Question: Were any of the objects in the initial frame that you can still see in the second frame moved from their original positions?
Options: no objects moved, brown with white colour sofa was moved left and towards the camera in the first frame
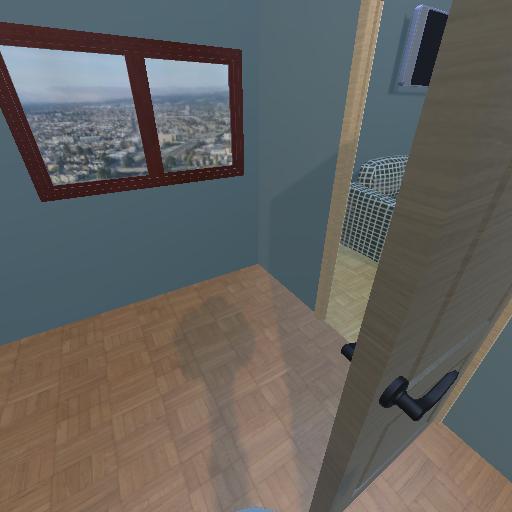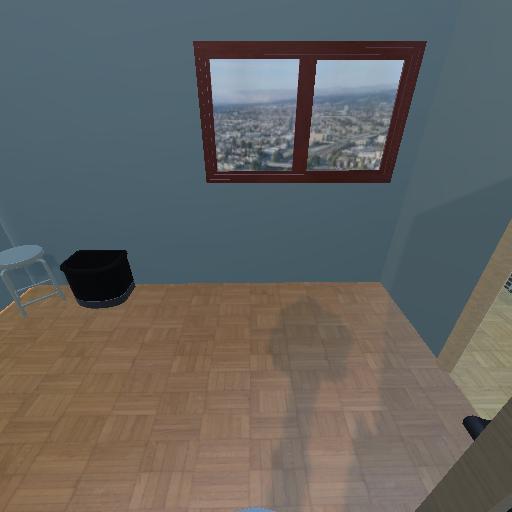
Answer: no objects moved